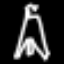
Label: The Eiffel Tower